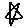
Label: star